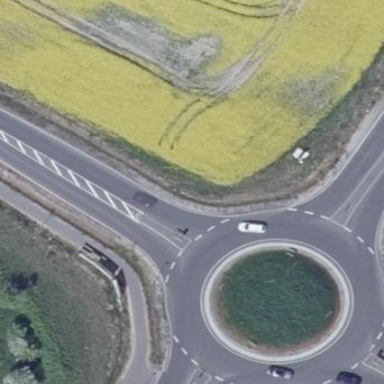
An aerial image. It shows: Secondary road with asphalt surface leading to roundabout.